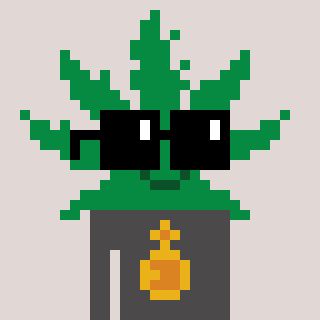
a pixel art character with square black sunglasses, a weed-shaped head and a grayscale-colored body on a warm background